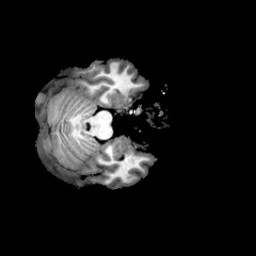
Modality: T1w
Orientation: axial
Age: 19
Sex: female
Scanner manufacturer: philips
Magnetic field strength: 3 T
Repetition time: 0.0082 s
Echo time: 0.0037 s